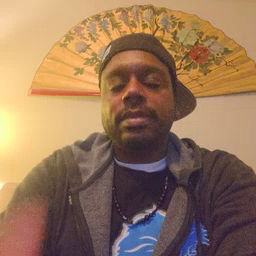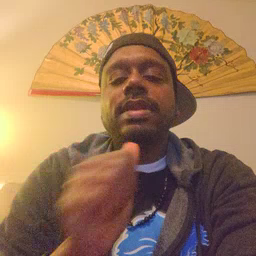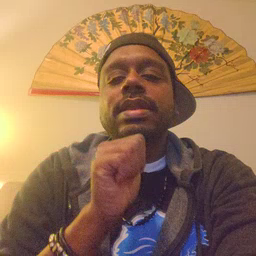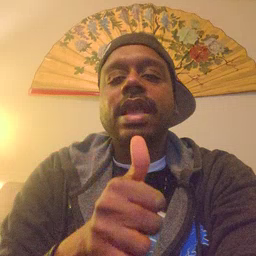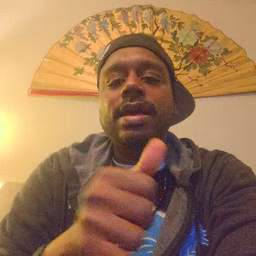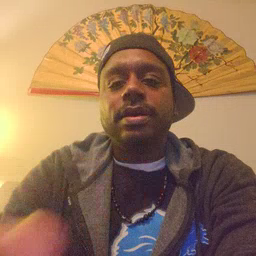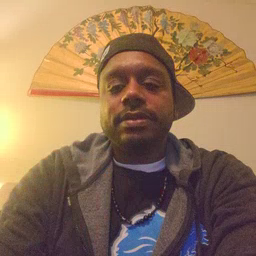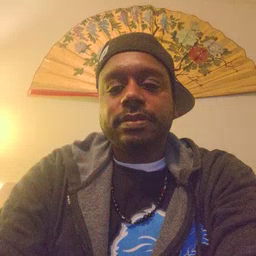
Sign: not